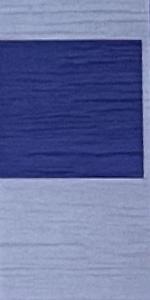
Label: Empty